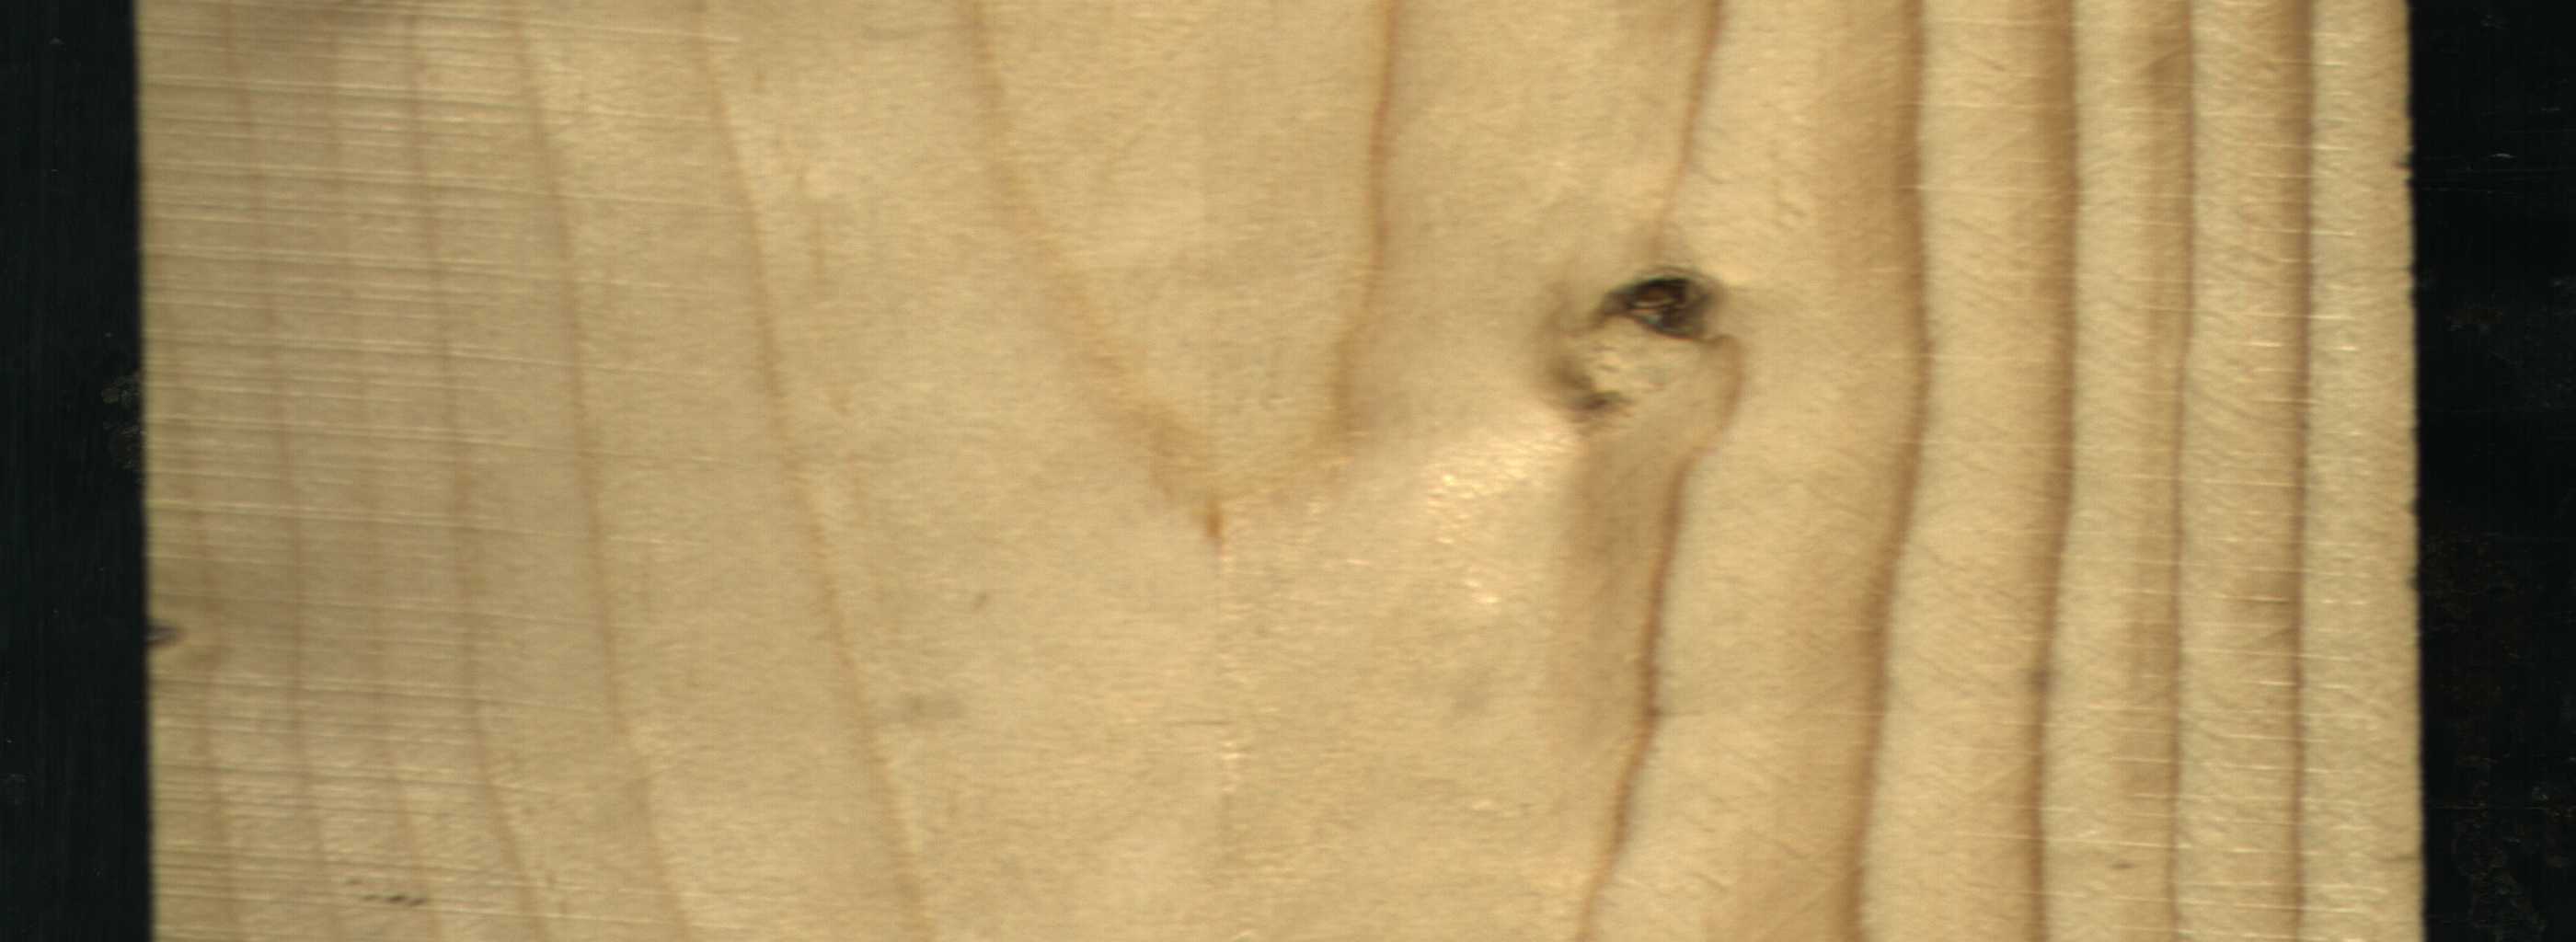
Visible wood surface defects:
Dead_Knot